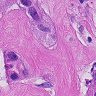
Metastatic tissue present: yes